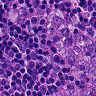
Metastatic tissue present: yes